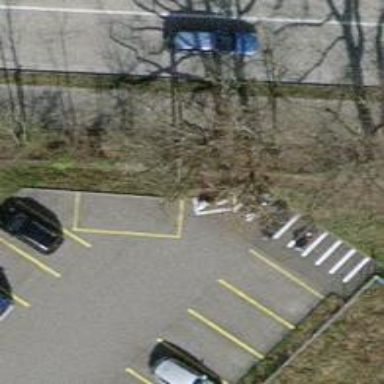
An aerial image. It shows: Parking aisle designated as service road.